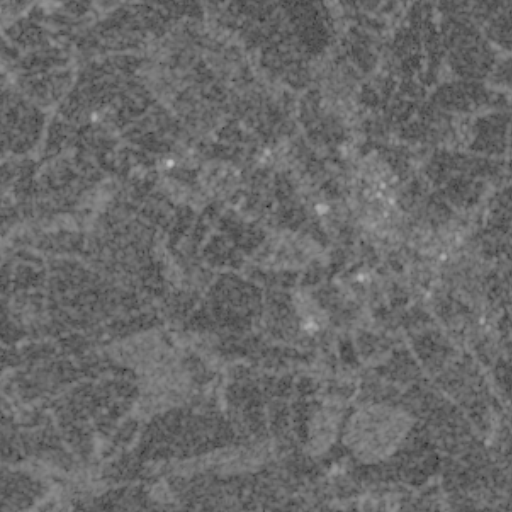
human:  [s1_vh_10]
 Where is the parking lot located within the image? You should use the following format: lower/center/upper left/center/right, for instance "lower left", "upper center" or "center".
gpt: The parking lot is located in the center right of the image.
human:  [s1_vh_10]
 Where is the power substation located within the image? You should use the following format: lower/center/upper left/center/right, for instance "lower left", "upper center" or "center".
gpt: The power substation is located in the center right of the image.
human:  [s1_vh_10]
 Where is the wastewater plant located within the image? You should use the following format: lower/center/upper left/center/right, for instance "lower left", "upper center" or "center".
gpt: The wastewater plant is located in the center right of the image.
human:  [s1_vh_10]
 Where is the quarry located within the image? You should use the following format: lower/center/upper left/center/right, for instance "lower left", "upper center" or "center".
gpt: There is no quarry in the image.

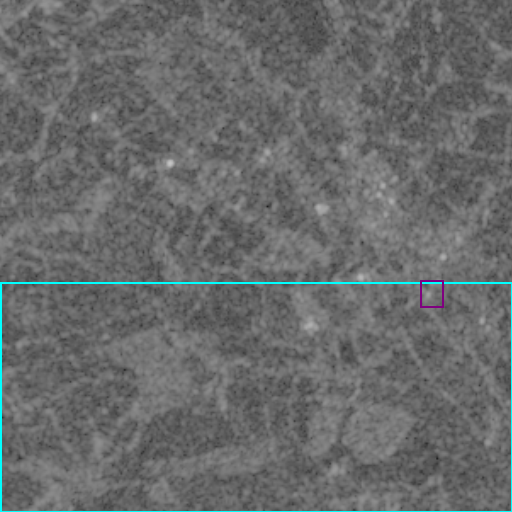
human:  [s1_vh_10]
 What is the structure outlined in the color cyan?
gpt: The structure outlined in cyan is a crop field.
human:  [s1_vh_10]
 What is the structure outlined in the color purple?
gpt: The structure outlined in purple is a wastewater plant.
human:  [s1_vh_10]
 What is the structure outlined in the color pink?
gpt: There is no pink outline.